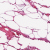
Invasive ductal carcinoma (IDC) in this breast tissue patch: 0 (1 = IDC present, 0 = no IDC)